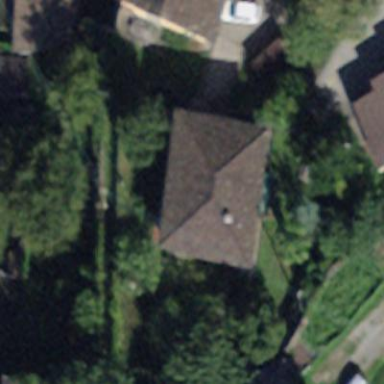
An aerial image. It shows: Detached building with gabled roof.